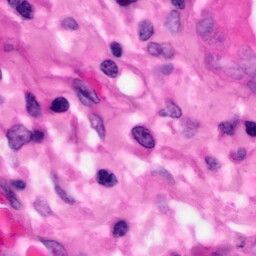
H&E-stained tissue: Pancreatic